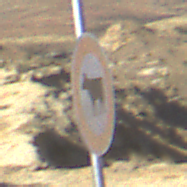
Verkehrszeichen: VerbotViehtrieb
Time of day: Midday
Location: Outdoor (Nature)
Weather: Clear
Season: NotSpecified
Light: Natural